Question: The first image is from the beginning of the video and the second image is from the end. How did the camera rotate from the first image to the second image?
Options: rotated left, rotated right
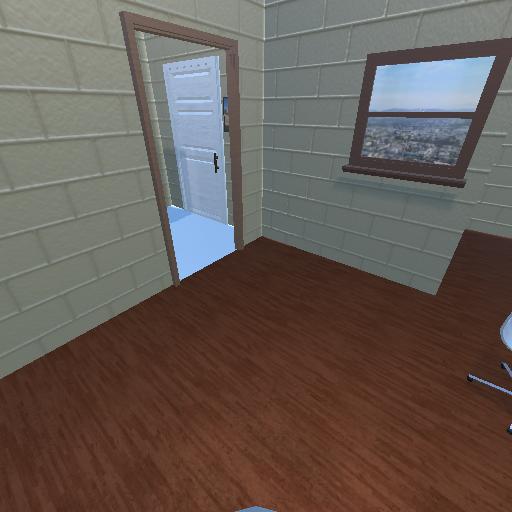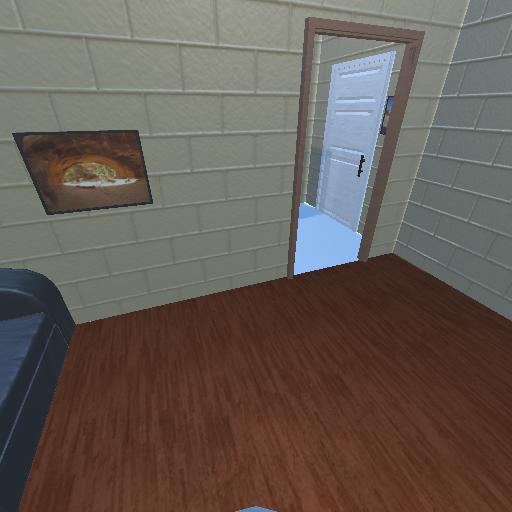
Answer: rotated left